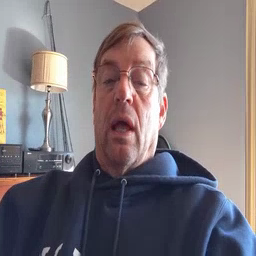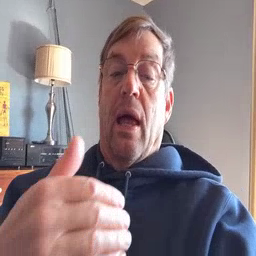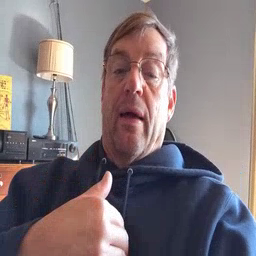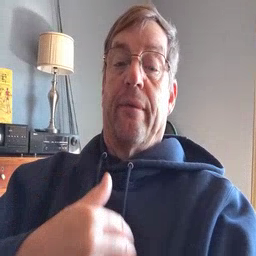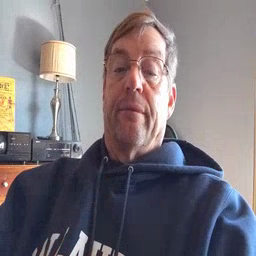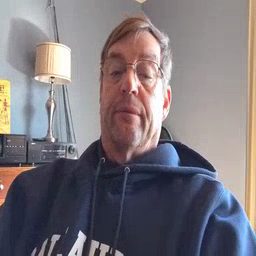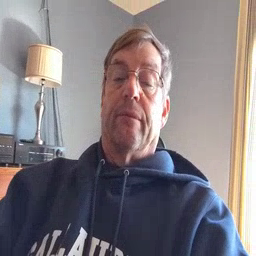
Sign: have